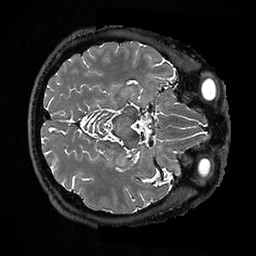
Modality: T2w
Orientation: axial
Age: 46
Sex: male
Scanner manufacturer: ge
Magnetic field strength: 3 T
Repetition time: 3.202 s
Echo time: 0.0588 s